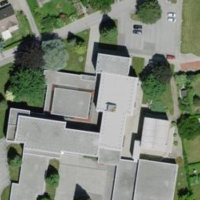
EUNIS habitat code: 54
Species observed at this site:
Salvia pratensis